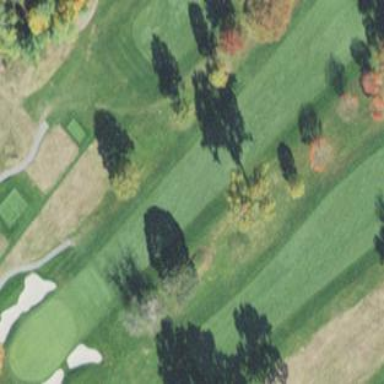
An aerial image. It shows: Golf fairway surrounded by grass.